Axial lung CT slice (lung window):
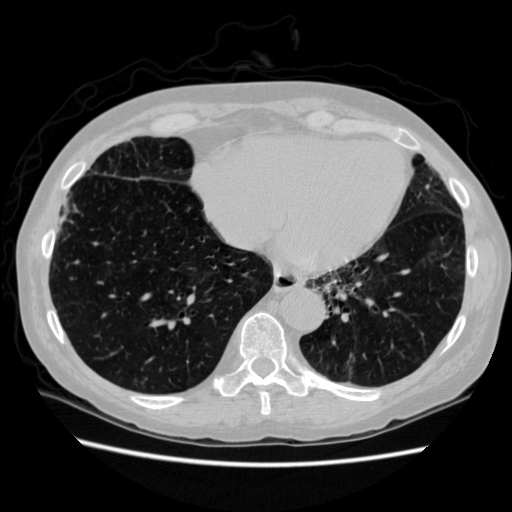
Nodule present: no